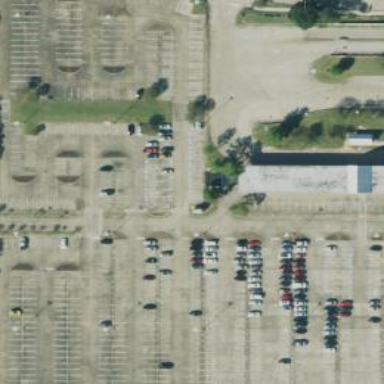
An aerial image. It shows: Parking space.